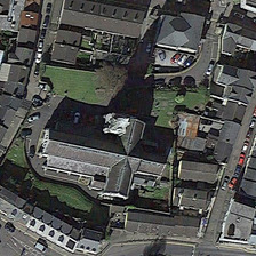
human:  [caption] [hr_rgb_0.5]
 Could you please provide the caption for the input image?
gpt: We come to a cross and wait for the car

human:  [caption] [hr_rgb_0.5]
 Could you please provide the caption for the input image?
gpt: We can see a church with a cross building and a tower in one block along with other buildings and cars parked.

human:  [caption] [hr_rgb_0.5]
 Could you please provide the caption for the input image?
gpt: We can see the church including the cross building and tower along with other buildings and parked cars.

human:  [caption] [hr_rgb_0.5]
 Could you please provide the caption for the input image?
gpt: We can see a church, including a cross and a tower, as well as other buildings and parked cars.

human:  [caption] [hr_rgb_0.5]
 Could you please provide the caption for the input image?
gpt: We can see A church, including a Cruz-shaped building and an EM Tower in a block, along with other buildings and cars parked.